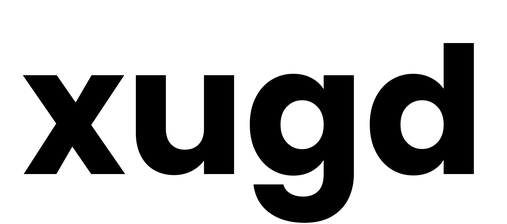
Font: Poppins-Bold